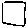
Label: square